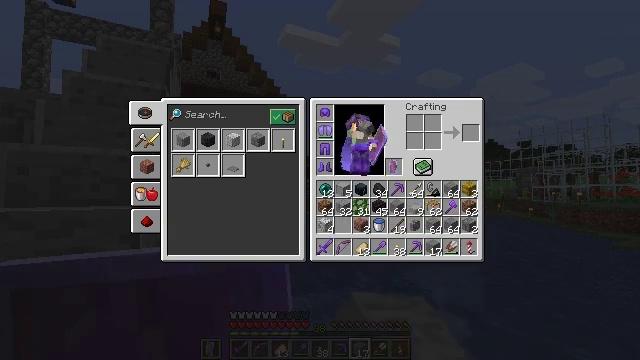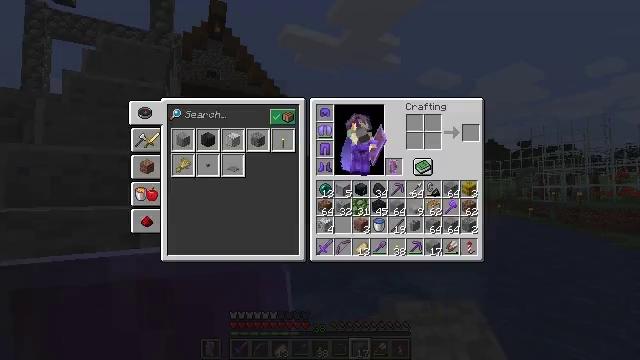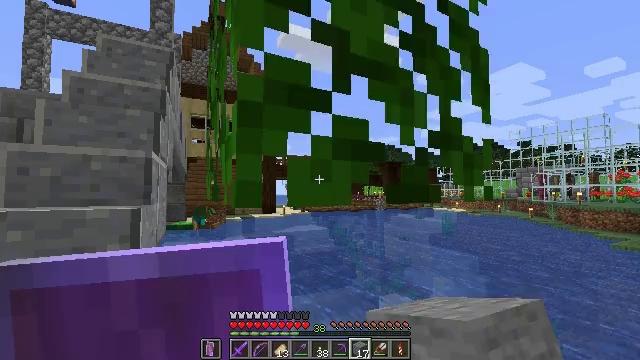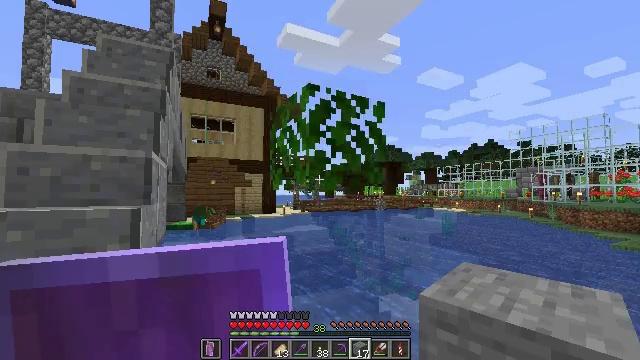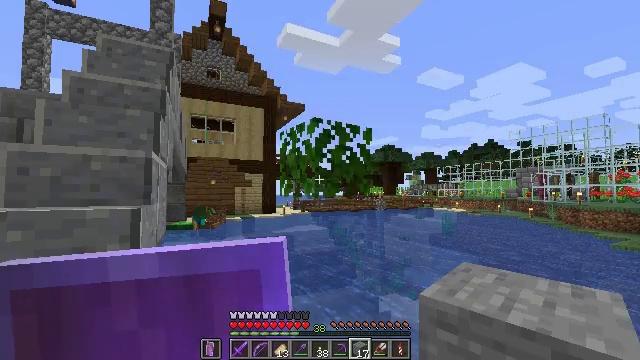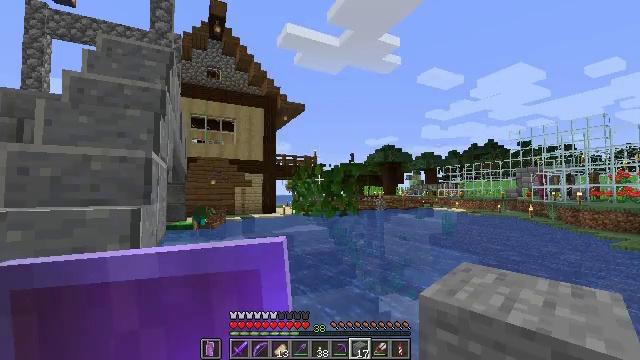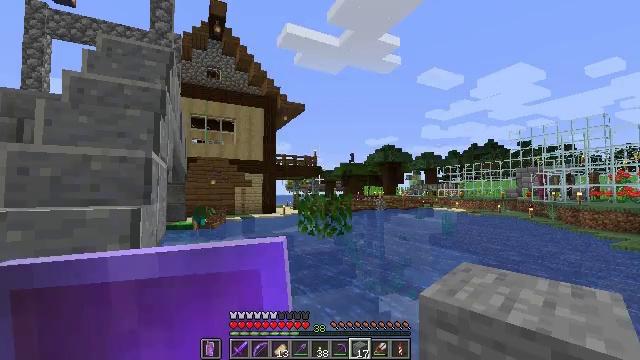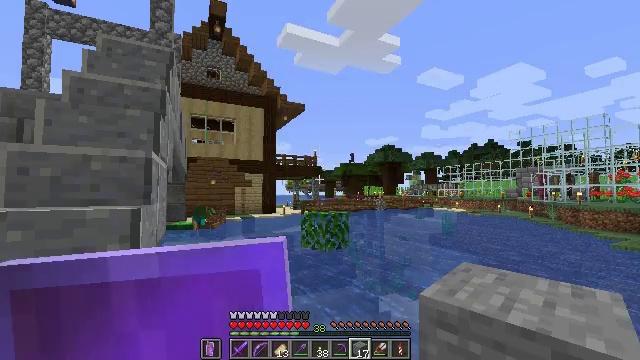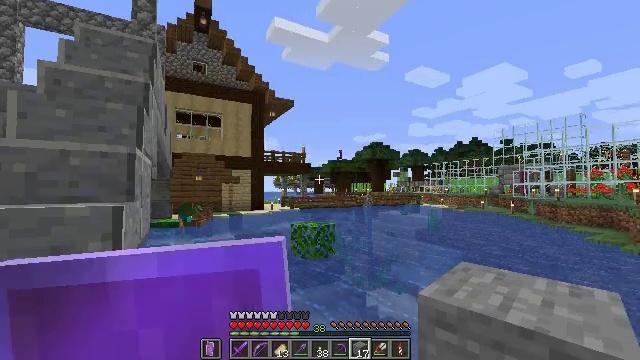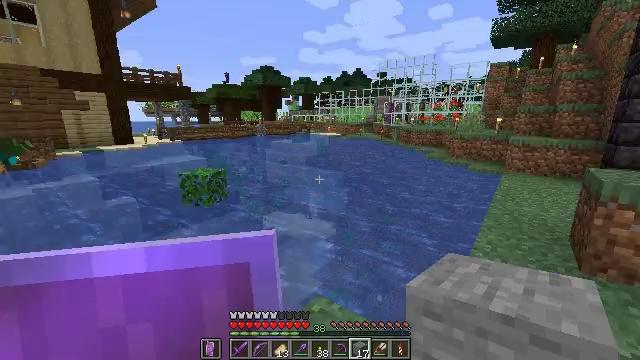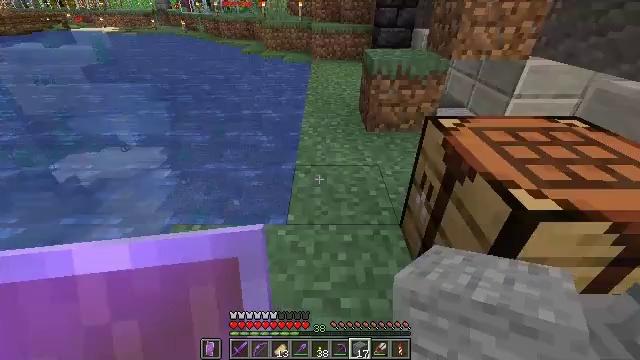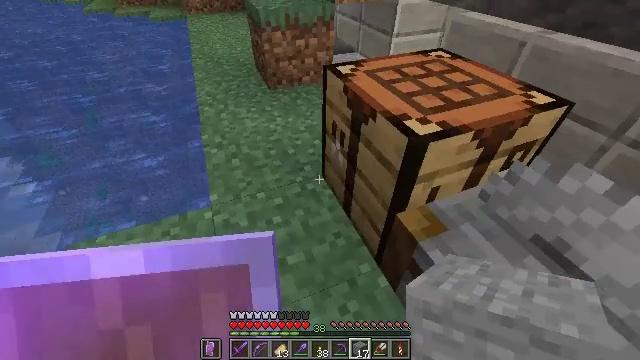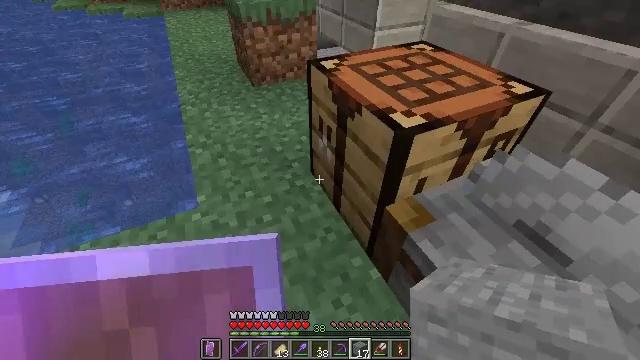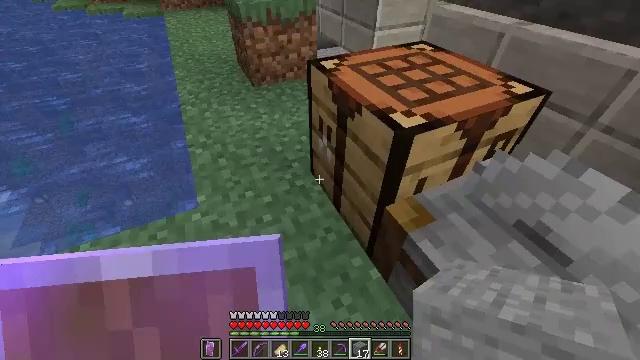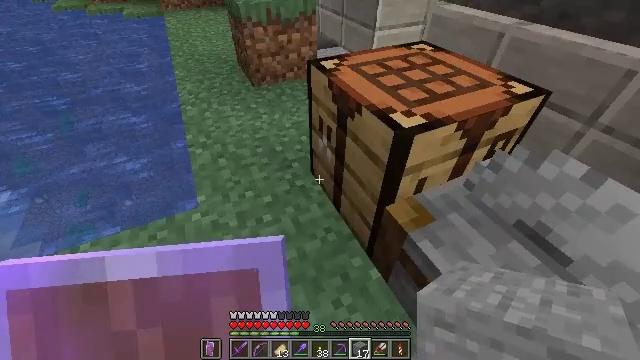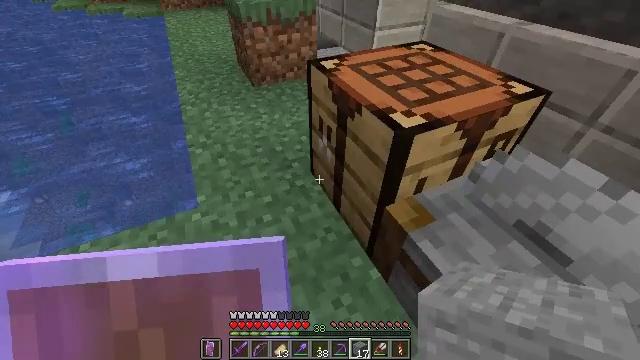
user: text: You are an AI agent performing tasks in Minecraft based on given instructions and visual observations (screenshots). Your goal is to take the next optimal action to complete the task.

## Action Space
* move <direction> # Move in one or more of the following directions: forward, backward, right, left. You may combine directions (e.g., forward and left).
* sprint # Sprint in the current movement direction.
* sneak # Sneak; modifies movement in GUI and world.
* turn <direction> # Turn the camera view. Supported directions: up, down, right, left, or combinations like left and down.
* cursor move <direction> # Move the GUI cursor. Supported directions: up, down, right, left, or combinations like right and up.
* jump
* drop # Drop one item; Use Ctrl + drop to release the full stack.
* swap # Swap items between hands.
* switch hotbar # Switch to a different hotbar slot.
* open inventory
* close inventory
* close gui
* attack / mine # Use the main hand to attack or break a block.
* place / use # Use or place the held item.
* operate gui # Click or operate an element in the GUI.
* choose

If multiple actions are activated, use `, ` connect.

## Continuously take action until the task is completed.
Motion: motion action
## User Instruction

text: Place stones in a 2x2 grid to craft stone bricks.
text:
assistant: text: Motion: no_op
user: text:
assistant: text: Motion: no_op
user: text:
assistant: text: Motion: no_op
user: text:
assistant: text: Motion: no_op
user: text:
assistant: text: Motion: no_op
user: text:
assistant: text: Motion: no_op
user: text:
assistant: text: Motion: no_op
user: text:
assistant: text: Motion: turn right
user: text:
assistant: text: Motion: turn right and down
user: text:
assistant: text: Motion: turn right and down
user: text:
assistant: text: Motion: turn right and down
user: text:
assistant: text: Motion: turn right
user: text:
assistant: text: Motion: no_op
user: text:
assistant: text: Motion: no_op
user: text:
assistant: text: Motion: no_op
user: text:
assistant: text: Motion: no_op
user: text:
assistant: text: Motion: no_op
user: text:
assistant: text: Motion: turn right and up
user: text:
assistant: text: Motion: turn right and up
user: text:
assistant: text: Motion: turn right and up
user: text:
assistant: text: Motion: move forward, turn right and up
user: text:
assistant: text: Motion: move forward
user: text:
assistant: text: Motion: move forward
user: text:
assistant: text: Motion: turn right and down
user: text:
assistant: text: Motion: turn right and down
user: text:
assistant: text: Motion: turn right and down
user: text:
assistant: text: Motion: turn right
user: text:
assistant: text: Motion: no_op
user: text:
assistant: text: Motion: no_op
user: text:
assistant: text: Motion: turn right and down